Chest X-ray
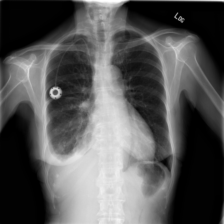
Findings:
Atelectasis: negative
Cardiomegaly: negative
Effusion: negative
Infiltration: negative
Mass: negative
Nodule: negative
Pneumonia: negative
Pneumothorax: negative
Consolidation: negative
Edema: negative
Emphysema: negative
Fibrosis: negative
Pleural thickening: negative
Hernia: negative